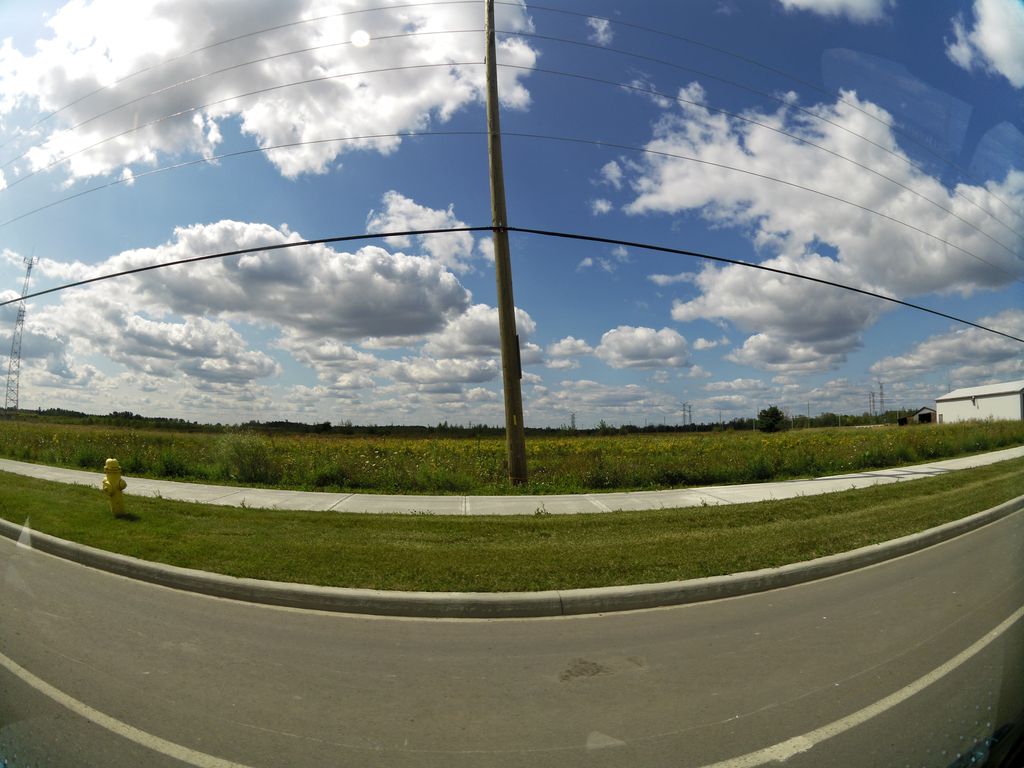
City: ottawa-gatineau